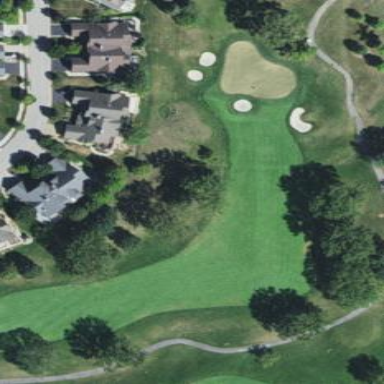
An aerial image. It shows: Golf fairway surrounded by grass.